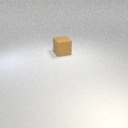
large brown rubber cube